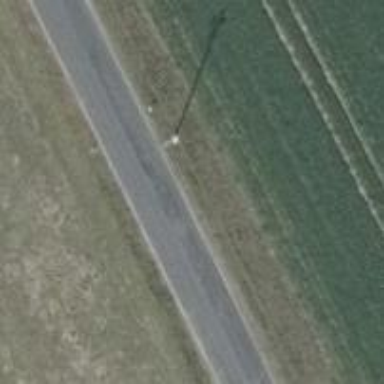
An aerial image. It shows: Power pole.